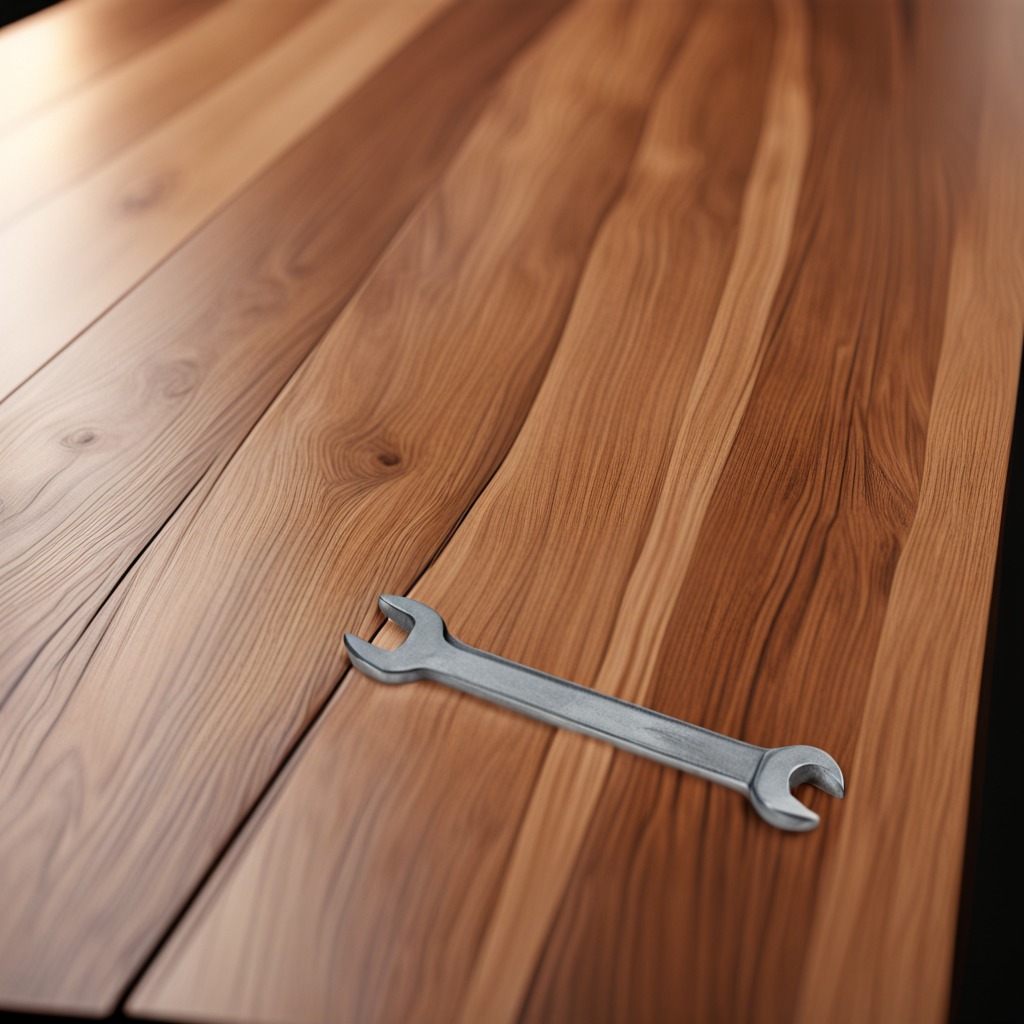
An wrench lies on a wooden table in a carpentry studio rich wood textures side lighting.